Interaction volume radius: 5 \u00c5
Interaction volume height: 25 \u00c5
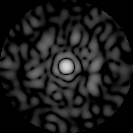
Disorder parameter: 0.8593